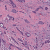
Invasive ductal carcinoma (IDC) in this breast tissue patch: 1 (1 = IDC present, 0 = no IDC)